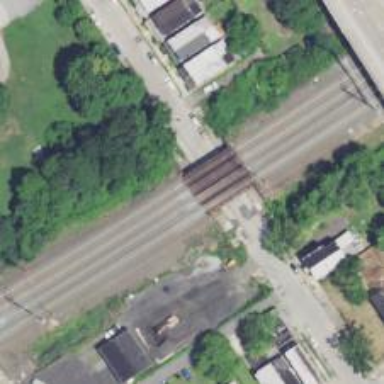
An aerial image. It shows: Bridge over electrified railway with contact lines.